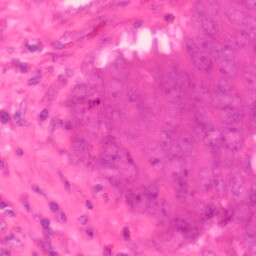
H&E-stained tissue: Colon